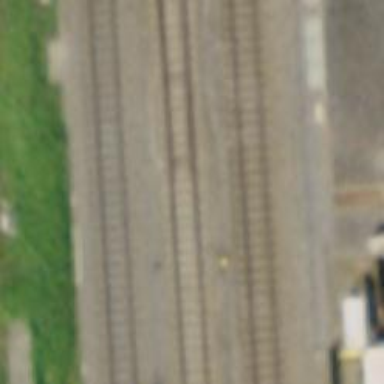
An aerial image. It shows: Railway switch.